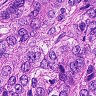
Metastatic tissue present: yes